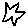
Label: star